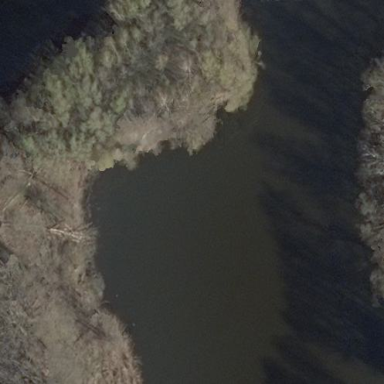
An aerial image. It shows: Pond surrounded by natural water.